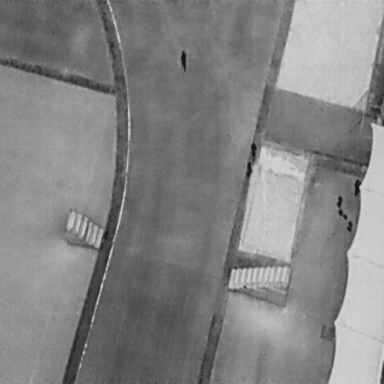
There are four People in the infrared image.